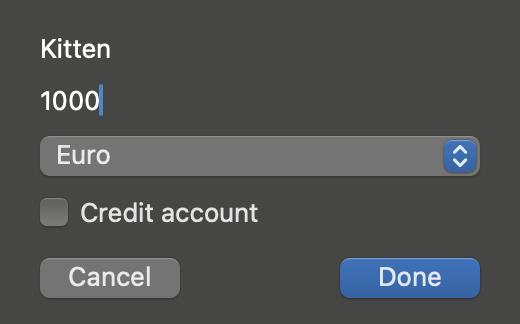
Accessibility tree:
{"name": "Window", "role": "AXWindow", "description": null, "role_description": "dialog", "value": null, "position": "734.00;246.00", "size": "260;162", "children": [{"name": null, "role": "AXTextField", "description": null, "role_description": "text field", "value": "Kitten", "position": "18.00;16.00", "size": "224;16", "children": []}, {"name": null, "role": "AXTextField", "description": null, "role_description": "text field", "value": "1000", "position": "18.00;42.00", "size": "224;16", "children": []}, {"name": null, "role": "AXPopUpButton", "description": null, "role_description": "pop up button", "value": "Euro", "position": "17.00;67.00", "size": "227;25", "children": []}, {"name": "Credit_account", "role": "AXCheckBox", "description": null, "role_description": "checkbox", "value": 0, "position": "18.00;97.00", "size": "116;18", "children": []}, {"name": "Cancel", "role": "AXButton", "description": null, "role_description": "button", "value": null, "position": "13.00;124.00", "size": "84;32", "children": []}, {"name": "Done", "role": "AXButton", "description": null, "role_description": "button", "value": null, "position": "163.00;124.00", "size": "84;32", "children": []}]}